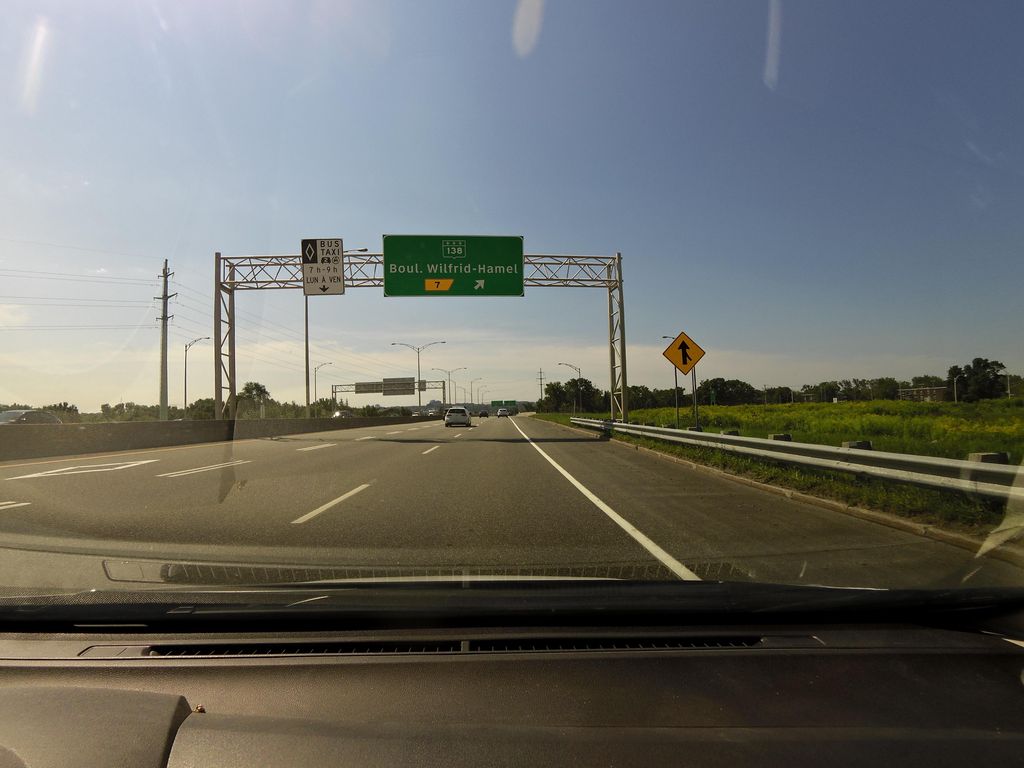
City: quebec_city